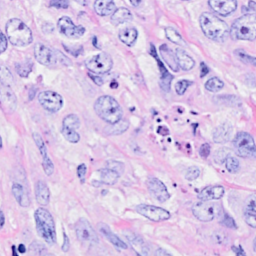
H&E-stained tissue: Breast